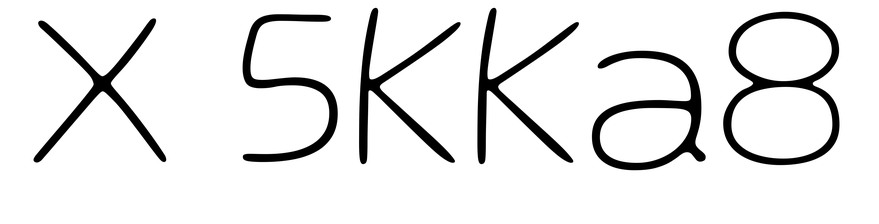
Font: Gluten_Thin